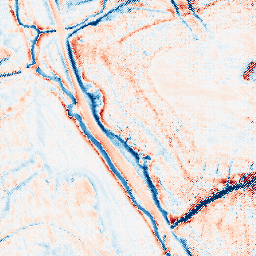
Category: edge_preserving
Decomposition family: guided
Decomposition parameters: radius: 4
eps: 0.1
Upsampling method: regularized
Upsampling parameters: scale: 4
lambda_reg: 0.1
Upsampling scale: 4